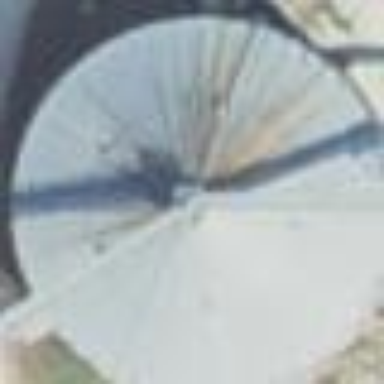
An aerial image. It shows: Silo building.